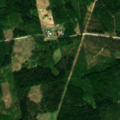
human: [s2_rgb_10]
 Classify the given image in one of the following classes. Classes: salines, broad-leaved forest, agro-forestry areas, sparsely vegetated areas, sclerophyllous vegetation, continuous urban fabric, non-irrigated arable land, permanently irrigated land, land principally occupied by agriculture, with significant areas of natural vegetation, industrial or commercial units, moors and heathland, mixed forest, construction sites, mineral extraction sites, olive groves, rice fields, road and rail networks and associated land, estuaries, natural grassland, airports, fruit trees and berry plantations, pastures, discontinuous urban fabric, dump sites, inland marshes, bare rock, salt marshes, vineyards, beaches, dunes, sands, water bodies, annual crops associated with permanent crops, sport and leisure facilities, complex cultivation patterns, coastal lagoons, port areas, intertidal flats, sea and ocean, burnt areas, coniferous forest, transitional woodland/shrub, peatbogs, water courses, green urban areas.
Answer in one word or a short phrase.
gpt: mixed forest, transitional woodland/shrub